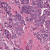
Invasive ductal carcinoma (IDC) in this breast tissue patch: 1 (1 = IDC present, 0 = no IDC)